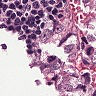
Metastatic tissue present: yes